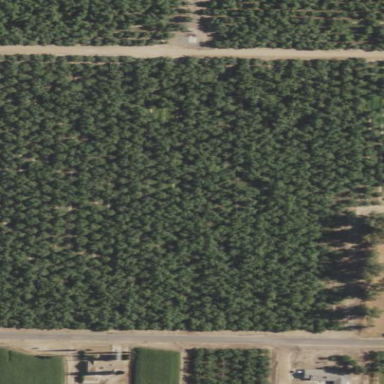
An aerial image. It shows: Orchard filled with walnut trees.